Question: I've been trying to solve an issue for a while now and I'm just not getting the results I need. I have a spreadsheet that captures labor hours at a mechanic shop and I want to find out how many hours of labor per mechanic. The system uses open work-orders to calculate labor hours, however it allows for multiple work-orders to be open for one mechanic and the date/time of those work-orders often overlaps.
For instance, Mechanic A opens three work-orders on the same day:
'''
WO #1 opened on 5/1/2015 @ 12:00 noon, closed at 4 pm.
WO #2 opened on 5/1/2015 @ 1pm and closed at 6pm.
WO #3 opened on 5/1/2015 @ 2pm, closed @ 3pm.
'''
The system will calculate the total labor hours at '4' hrs for WO #1, '5' hrs for WO #2, and '1' hr for WO #3 for a total of '10' hours labor. In reality, the mechanic only did '6' hours of labor since the WO times overlap.
What I need is a formula(s) that will 1) point out where overlap occurs and 2) calculate the actual labor hours, not the system labor hours.
I'd like something that points out where overlap occurs and something that can count/return actual hours. This is easy enough to do in your mind on one-off basis, but I'm working with large data sets and doing these calculations manually is taking a ton of my time. I have played with MIN/MAX and SUMPRODUCT but I can't seem to get the formulas to return the results I'm looking for.
Sample data image for reference:

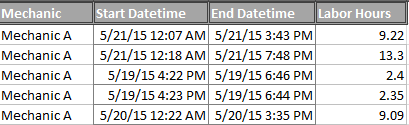
Answer: For your example, assuming start times/dates in 'B2:B6' and end times/dates in 'C2:C6' you can use this formula to get the total (non-overlapping) hours
'=SUMPRODUCT((COUNTIFS(B2:B6,"<"&MIN(B2:B6)+ROW(INDIRECT("1:"&ROUND((MAX(C2:C6)-MIN(B2:B6))*1440,0)))/1440-1/2880,C2:C6,">"&MIN(B2:B6)+ROW(INDIRECT("1:"&ROUND((MAX(C2:C6)-MIN(B2:B6))*1440,0)))/1440-1/2880)>0)+0)/60'
That shows the result as a decimal number of hours.
For that example I assumed you want to use the whole range - if you want you can add another criteria in to the formula to only calculate for a specific mechanic
The formula actually tests every minute within the time period to see whether it exists in one of the time periods, if so it's counted....but only once - see screenshot: